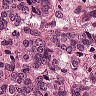
Metastatic tissue present: yes